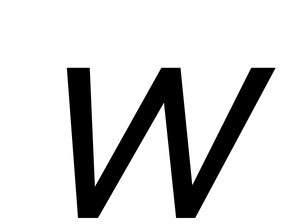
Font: InstrumentSans-Italic_Italic